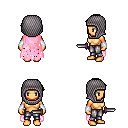
a pixel art fantasy rpg character, female body template, human, tanned skin, pink tattered cape, metal pants, green long mohawk hairstyle, chain hood, white cloth bracers, dagger, four views (front, back, left, right), 2x2 character sprite sheet, small pixel art, hard edges, no anti-aliasing